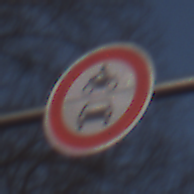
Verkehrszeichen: VerbotKraftfahrzeuge
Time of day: MorningAfternoon
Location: Outdoor (Nature)
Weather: PartlyCloudy
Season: NotSpecified
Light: Natural